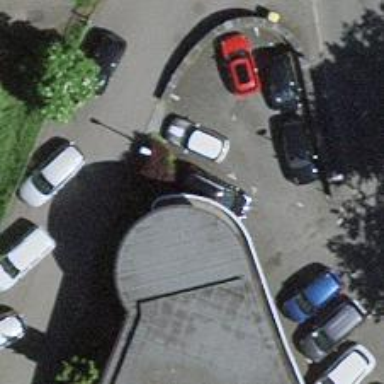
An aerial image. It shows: Post box is visible.